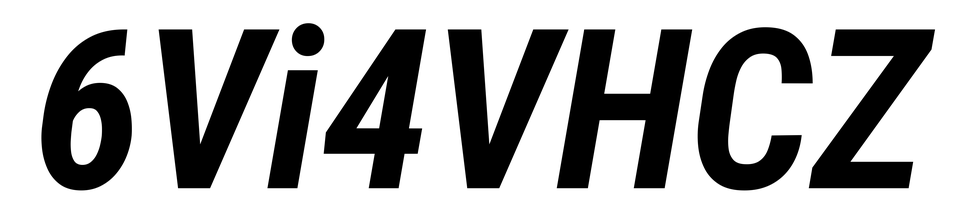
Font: Roboto-Italic_Condensed_Bold_Italic